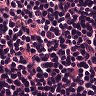
Metastatic tissue present: no